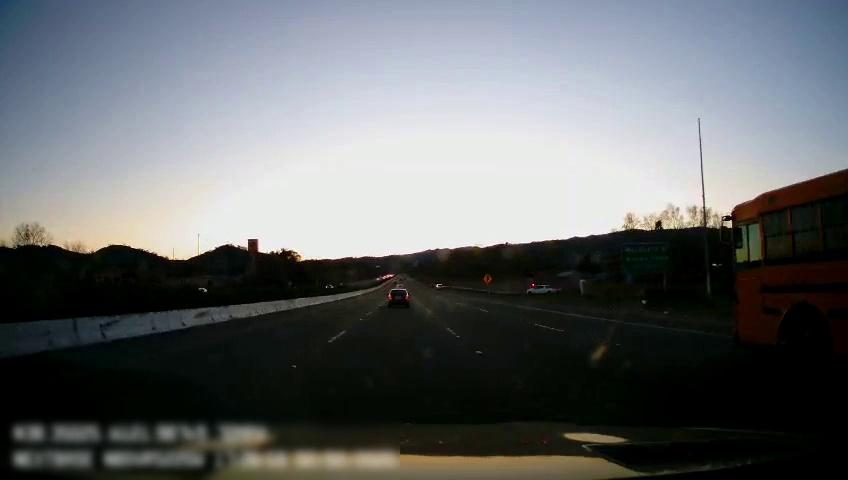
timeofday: Day
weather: Cloudy
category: Drivable Space
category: Vehicles | Truck
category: Vehicles | Bus
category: Vehicles | Car
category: Lanes | Current Lane
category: Lanes | Current Lane
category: Lanes | Alternate Lane
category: Lanes | Alternate Lane
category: Traffic | Signs
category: Traffic | Signs